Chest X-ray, PA view. Patient: 80 years old, sex M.
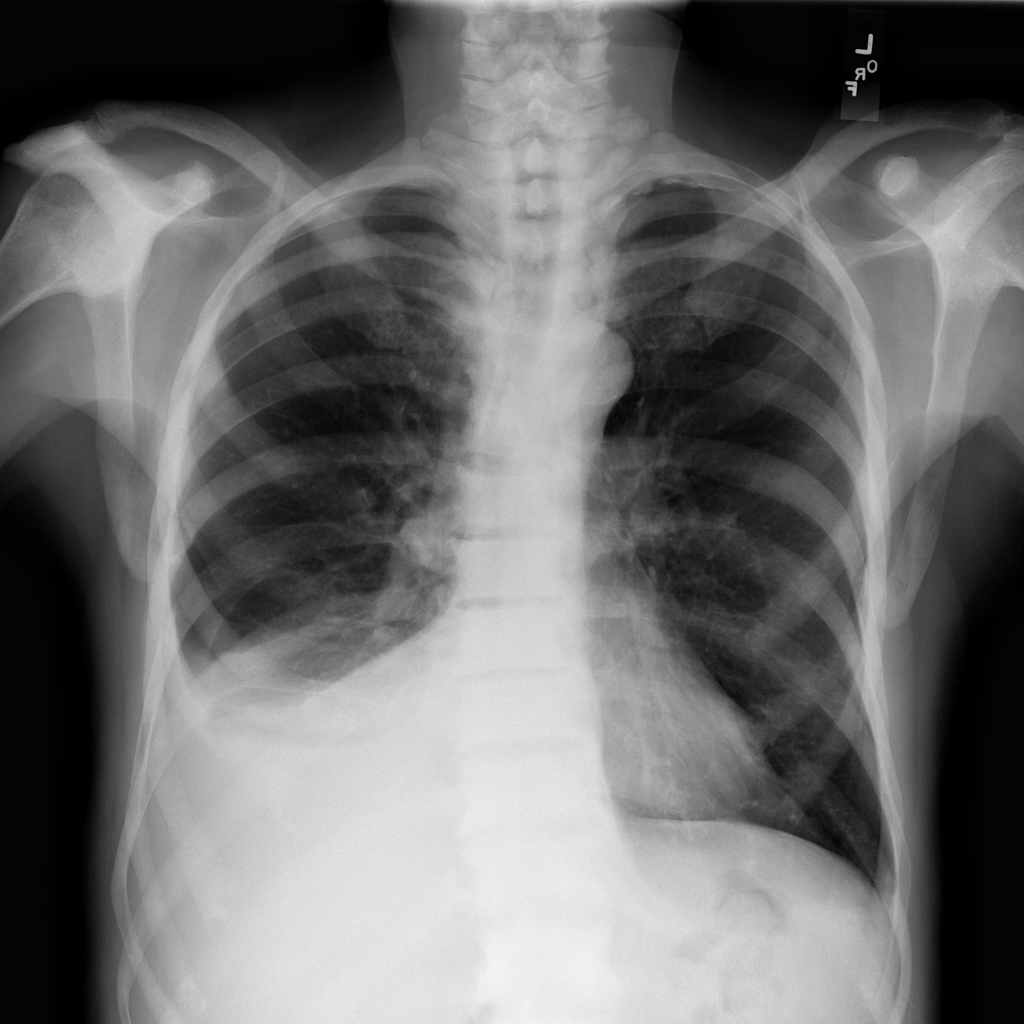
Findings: Atelectasis, Consolidation, Effusion